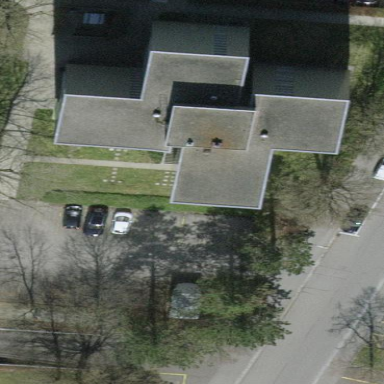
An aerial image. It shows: Flat roofed apartment building.